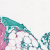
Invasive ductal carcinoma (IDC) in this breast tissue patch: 0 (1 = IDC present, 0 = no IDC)